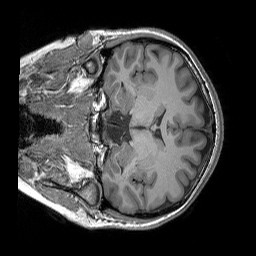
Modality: T1w
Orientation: coronal
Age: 20
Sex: female
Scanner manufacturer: siemens
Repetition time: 2.25 s
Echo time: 0.00302 s